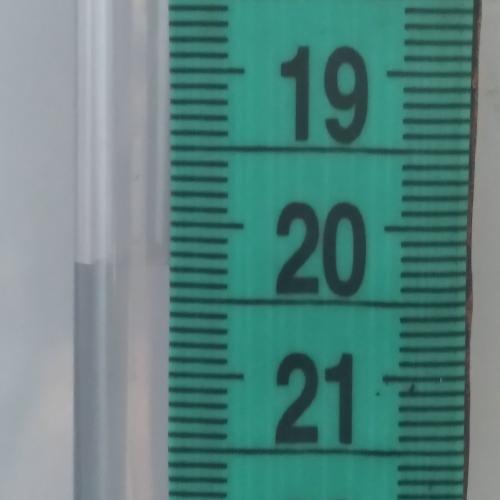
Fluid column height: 20.3 cm